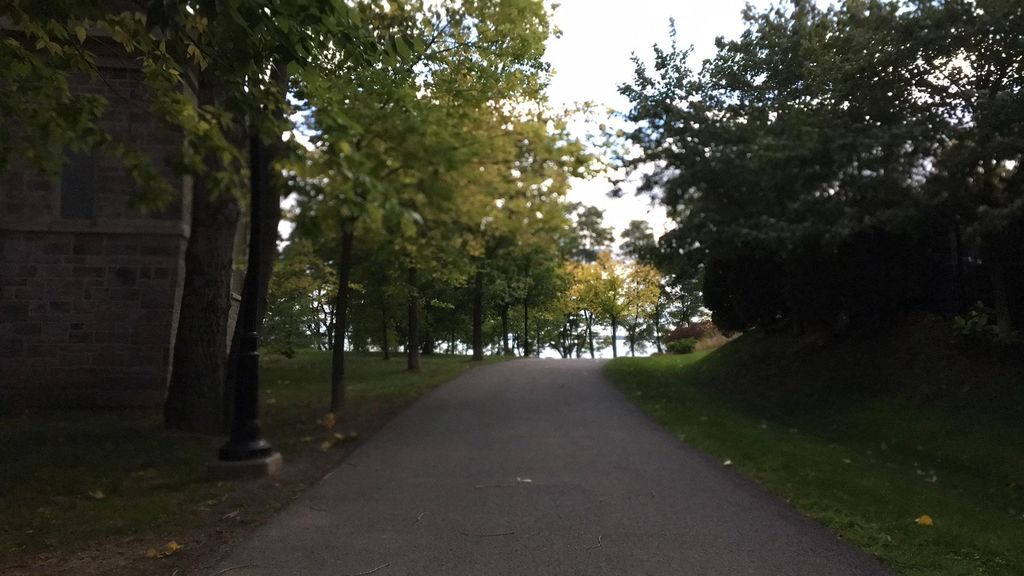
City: montreal